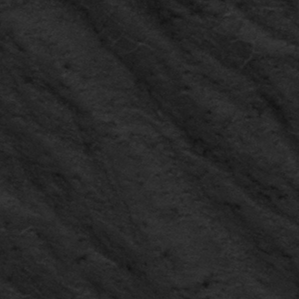
Label: frost